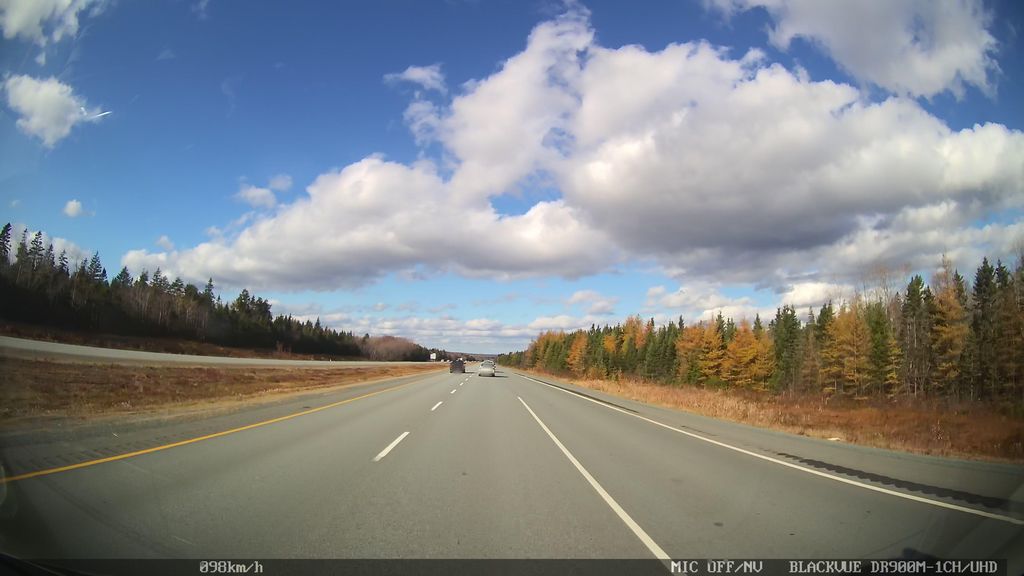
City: halifax